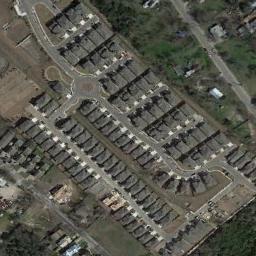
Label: mobile_home_park